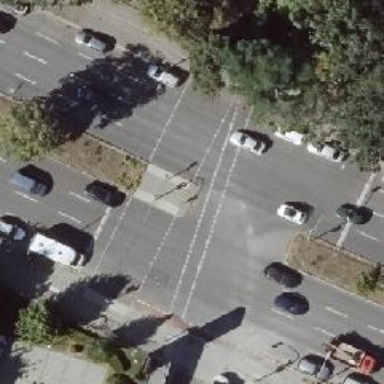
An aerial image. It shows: Footway located on traffic island.